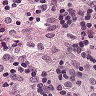
Metastatic tissue present: no